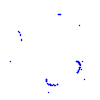
Particle: proton